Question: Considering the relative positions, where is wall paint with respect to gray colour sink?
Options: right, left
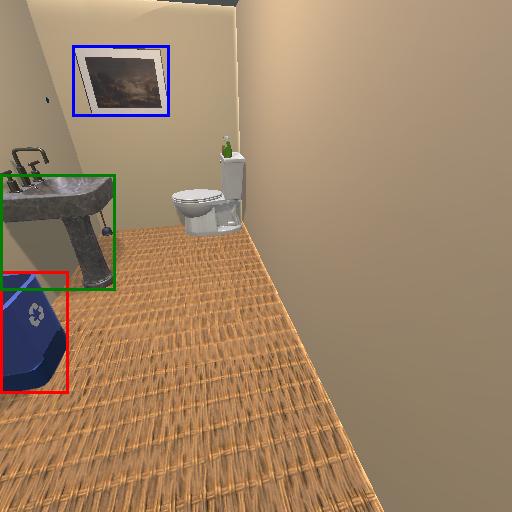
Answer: right